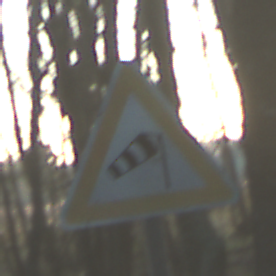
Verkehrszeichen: SeitenwindVonRechts
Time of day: SunriseSunset
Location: Outdoor (Nature)
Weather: Clear
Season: Winter
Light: Natural